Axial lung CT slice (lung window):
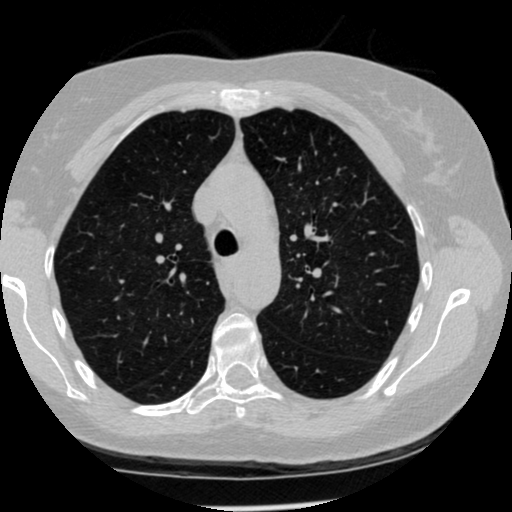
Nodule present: no